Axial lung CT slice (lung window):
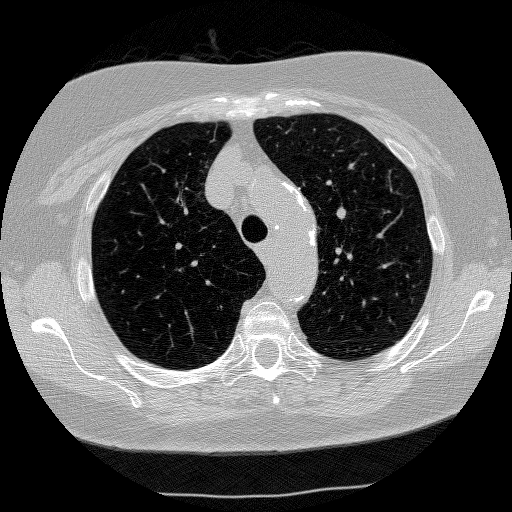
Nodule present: no